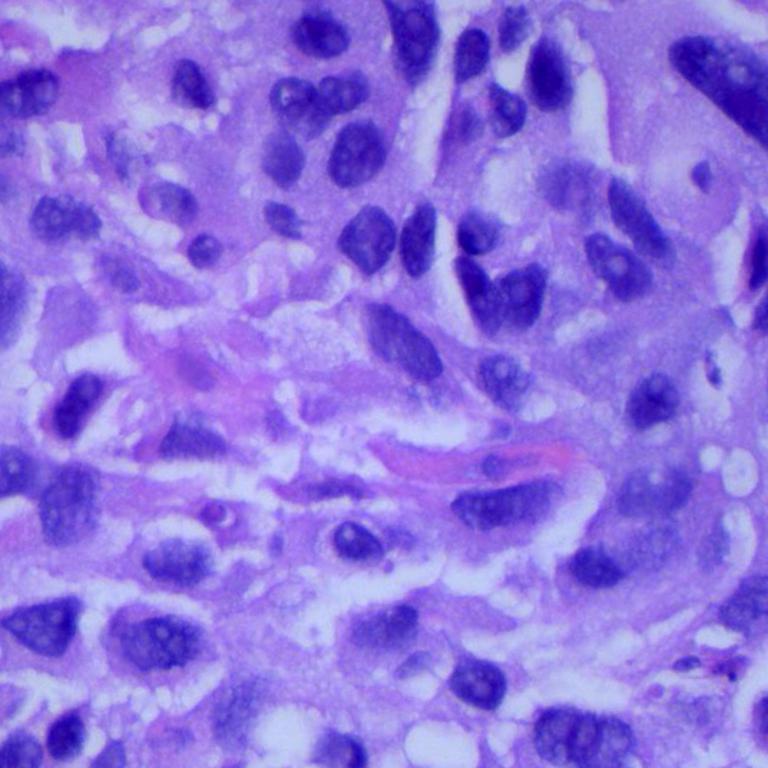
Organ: lung
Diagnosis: squamous carcinomas